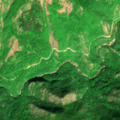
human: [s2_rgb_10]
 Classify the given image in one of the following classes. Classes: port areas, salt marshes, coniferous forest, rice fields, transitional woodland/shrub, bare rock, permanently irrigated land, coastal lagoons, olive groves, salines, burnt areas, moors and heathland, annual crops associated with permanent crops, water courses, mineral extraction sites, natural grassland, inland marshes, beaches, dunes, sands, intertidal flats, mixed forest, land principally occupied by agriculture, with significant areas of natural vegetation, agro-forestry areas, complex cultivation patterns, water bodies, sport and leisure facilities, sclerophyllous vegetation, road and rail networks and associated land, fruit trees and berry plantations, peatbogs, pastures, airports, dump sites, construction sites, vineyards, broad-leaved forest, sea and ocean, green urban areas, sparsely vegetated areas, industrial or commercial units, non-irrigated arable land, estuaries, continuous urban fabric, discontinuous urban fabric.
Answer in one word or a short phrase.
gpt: broad-leaved forest, transitional woodland/shrub